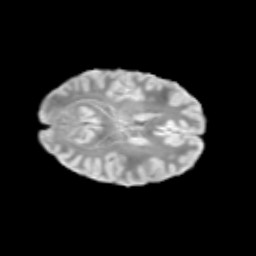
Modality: T2w
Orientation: axial
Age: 11
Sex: male
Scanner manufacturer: siemens
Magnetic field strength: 3 T
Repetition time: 3.8 s
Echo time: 0.07 s